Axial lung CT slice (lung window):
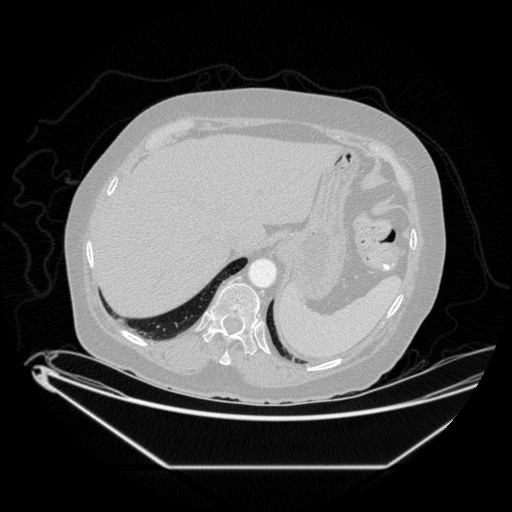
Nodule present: no